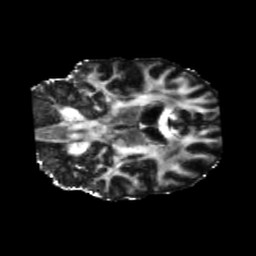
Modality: FA
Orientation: coronal
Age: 63
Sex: female
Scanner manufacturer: siemens
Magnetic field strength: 3 T
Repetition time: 5.25 s
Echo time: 0.08 s